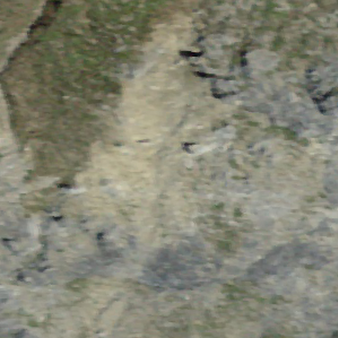
Label: other